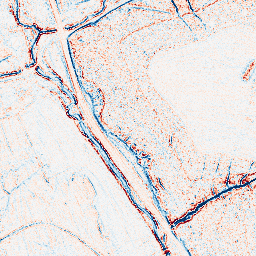
Category: edge_preserving
Decomposition family: bilateral
Decomposition parameters: d: 5
sigma_color: 75
sigma_space: 100
Upsampling method: sinc_blackman
Upsampling parameters: scale: 2
kernel_size: 8
Upsampling scale: 2